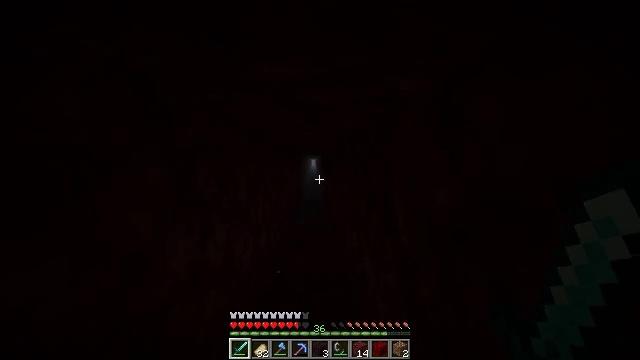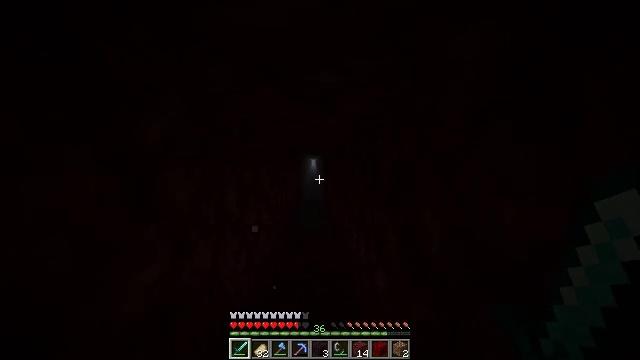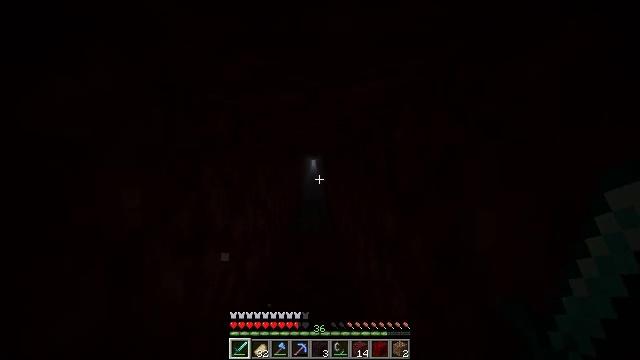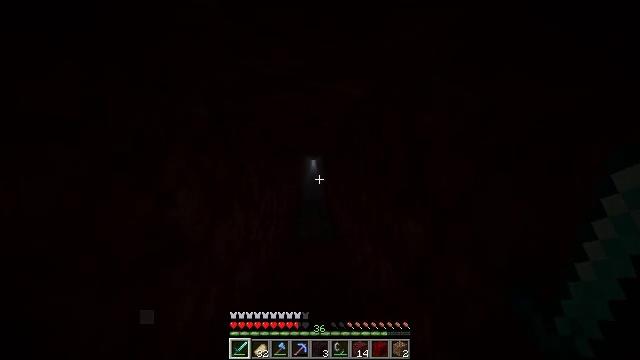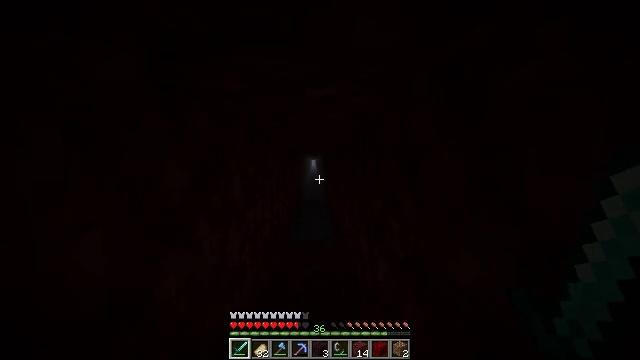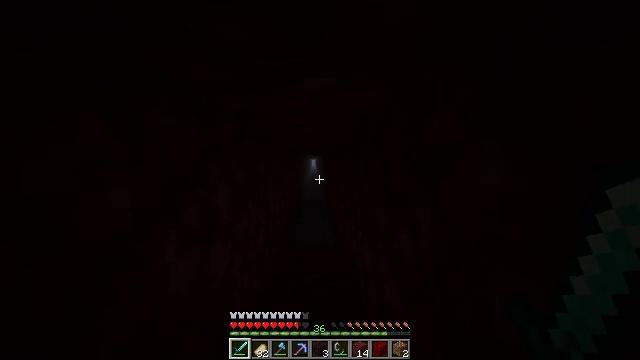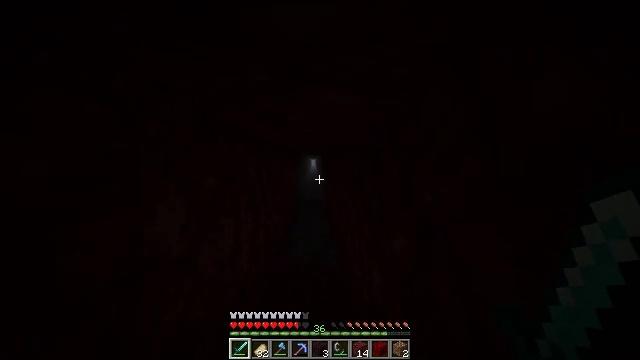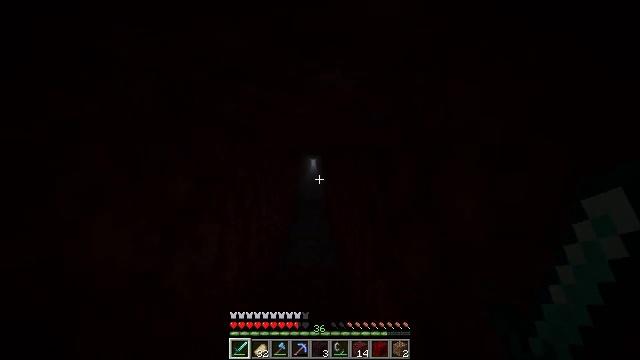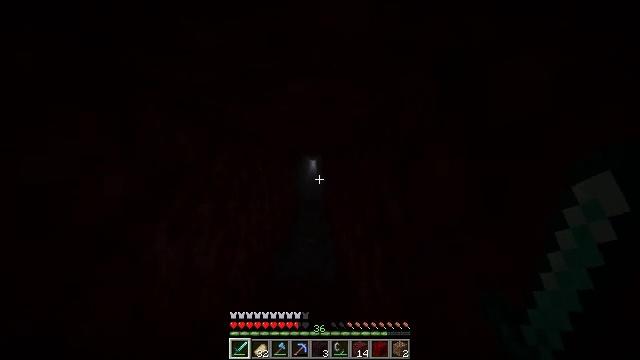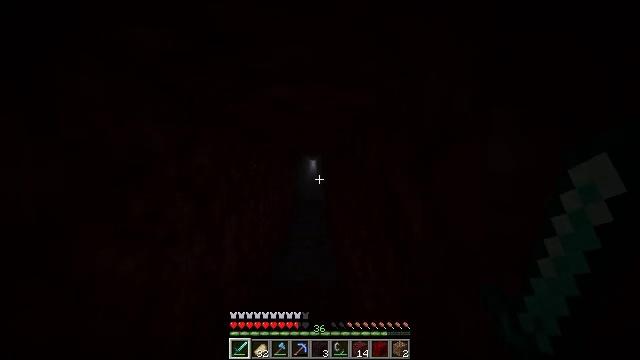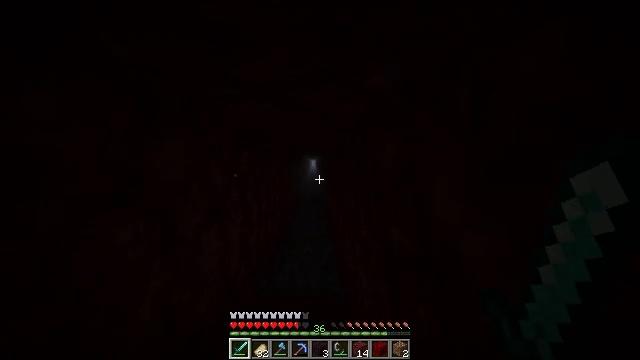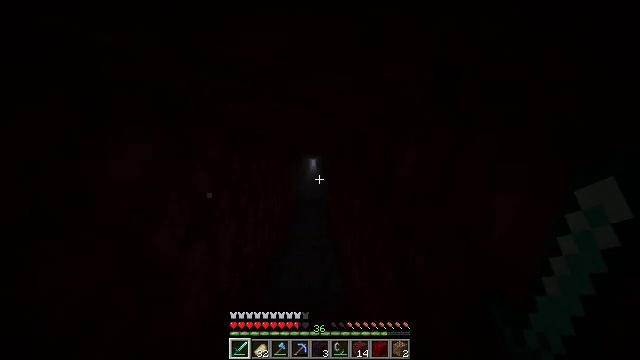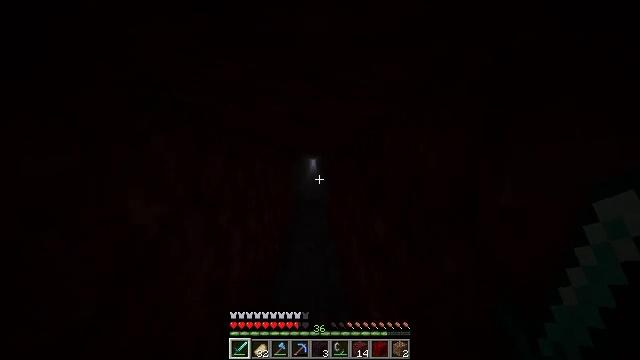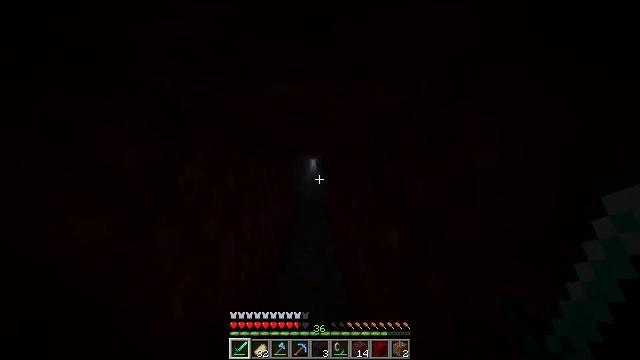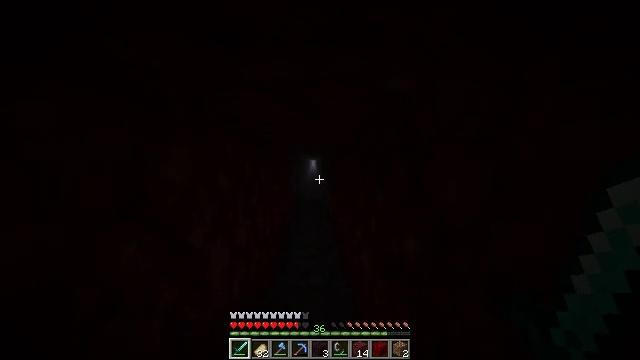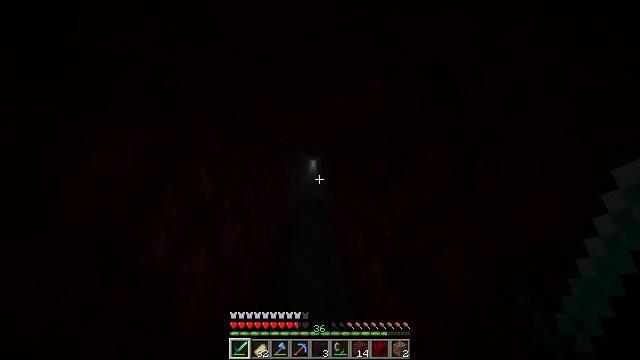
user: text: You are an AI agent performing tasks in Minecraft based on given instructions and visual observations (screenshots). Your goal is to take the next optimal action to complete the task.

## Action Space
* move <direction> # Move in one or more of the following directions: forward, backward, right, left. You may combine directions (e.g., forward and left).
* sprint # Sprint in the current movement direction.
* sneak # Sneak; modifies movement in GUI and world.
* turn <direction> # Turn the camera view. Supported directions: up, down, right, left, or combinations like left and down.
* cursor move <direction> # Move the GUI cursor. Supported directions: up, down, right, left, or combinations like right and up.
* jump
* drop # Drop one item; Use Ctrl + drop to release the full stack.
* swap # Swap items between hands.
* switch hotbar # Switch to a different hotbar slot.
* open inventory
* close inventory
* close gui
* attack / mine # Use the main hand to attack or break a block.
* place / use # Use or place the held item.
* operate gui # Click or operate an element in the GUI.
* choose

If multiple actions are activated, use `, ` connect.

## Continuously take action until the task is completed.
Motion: motion action
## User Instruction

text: Use the crafting table to craft a brewing stand.
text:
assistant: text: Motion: move forward
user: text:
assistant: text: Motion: move forward
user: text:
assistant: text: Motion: move forward
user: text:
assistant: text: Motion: move forward
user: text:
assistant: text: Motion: move forward
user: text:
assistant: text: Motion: move forward
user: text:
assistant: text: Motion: move forward
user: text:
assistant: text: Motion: move forward
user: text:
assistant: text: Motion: move forward
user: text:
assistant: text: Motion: move forward
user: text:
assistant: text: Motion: move forward
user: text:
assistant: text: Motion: move forward
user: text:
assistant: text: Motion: move forward
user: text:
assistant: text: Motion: move forward
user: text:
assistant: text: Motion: move forward
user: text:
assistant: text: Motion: move forward
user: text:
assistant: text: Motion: move forward
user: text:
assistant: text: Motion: move forward
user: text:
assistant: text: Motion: move forward
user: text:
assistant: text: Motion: move forward
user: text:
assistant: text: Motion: move forward
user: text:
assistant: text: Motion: move forward
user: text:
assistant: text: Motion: move forward
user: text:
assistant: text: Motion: move forward
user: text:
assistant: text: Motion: move forward
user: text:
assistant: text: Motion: move forward
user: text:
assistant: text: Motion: move forward
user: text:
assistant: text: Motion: move forward
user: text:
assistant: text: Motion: move forward
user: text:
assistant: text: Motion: move forward